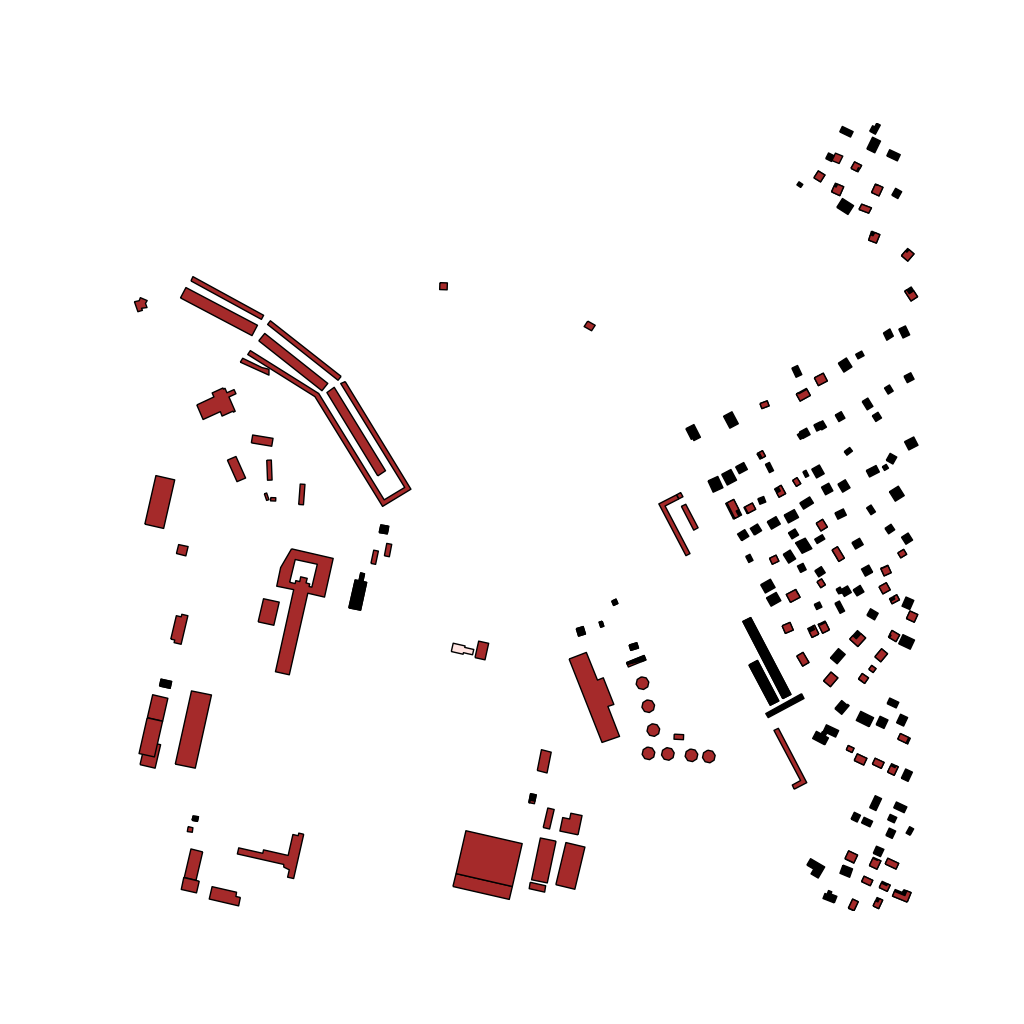
Tags: overhead vector_map, industrial, recreation, residential, special, individual_rise, low_rise, density_1, Building, Facility, Gas, 1.0 km²